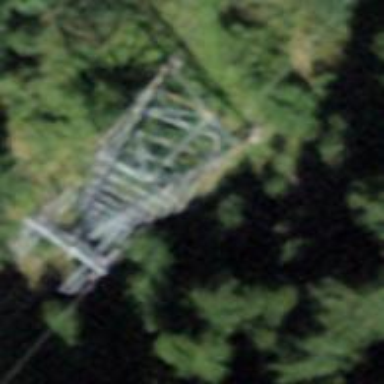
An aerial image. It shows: Pylon for aerialway.